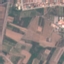
Land use / land cover: PermanentCrop